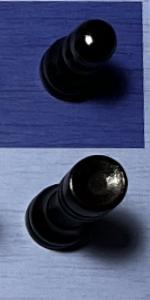
Label: Rook_Black